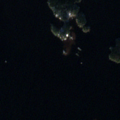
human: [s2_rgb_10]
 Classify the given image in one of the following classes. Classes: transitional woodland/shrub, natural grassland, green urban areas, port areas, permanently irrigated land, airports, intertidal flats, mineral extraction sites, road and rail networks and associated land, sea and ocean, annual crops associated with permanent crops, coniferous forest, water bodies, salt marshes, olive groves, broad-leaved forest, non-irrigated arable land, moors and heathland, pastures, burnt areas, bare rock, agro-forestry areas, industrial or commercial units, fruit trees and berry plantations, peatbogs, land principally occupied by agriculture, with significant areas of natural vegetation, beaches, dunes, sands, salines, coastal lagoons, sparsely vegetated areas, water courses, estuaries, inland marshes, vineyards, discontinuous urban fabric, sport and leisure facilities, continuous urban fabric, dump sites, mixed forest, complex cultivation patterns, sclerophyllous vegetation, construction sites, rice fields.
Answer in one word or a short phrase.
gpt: water bodies